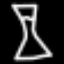
Label: hourglass